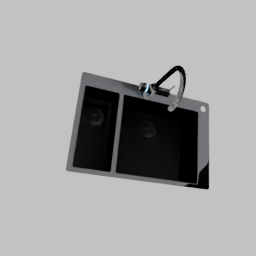
Label: appliances